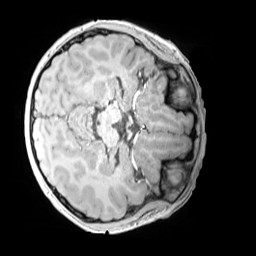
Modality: MP2RAGE
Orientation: axial
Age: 9
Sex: male
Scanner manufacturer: siemens
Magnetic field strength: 3 T
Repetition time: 4 s
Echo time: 0.00303 s